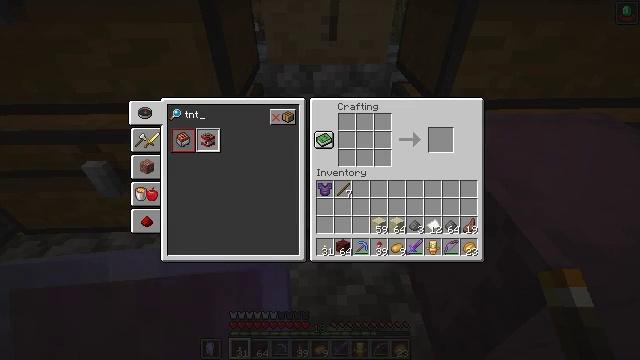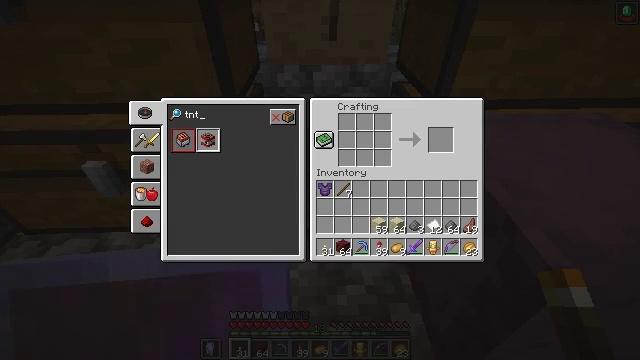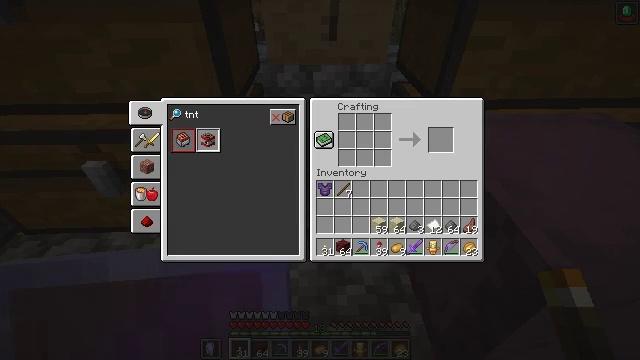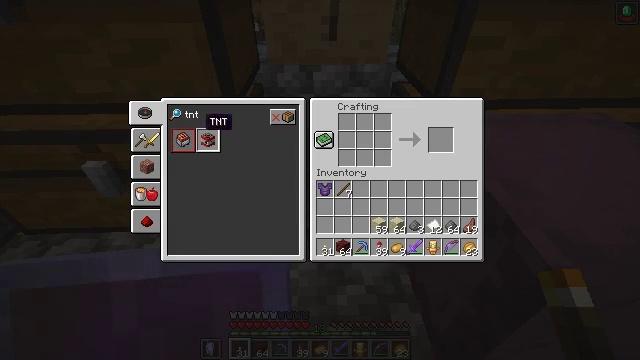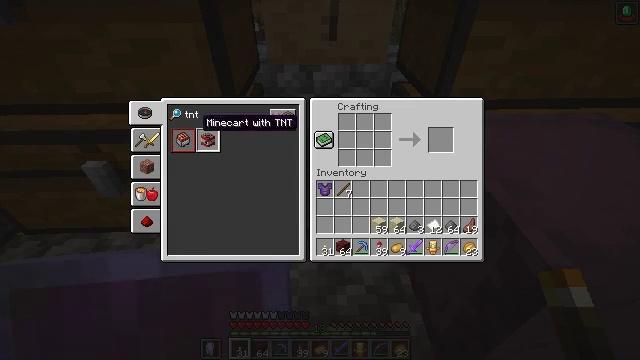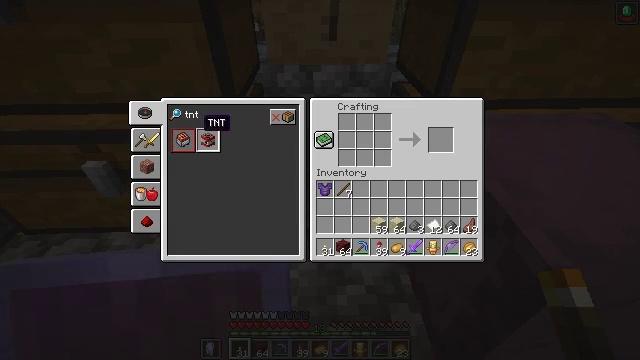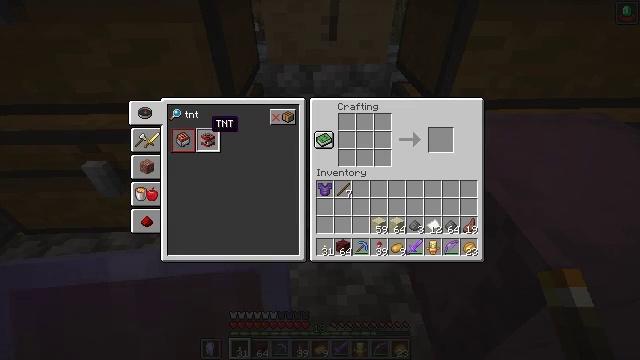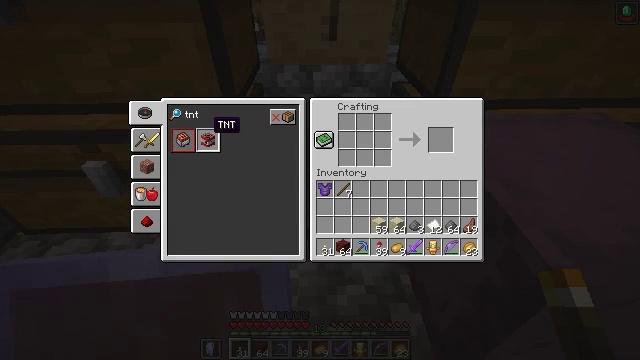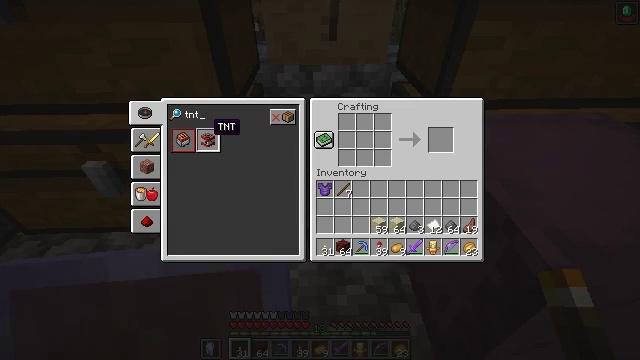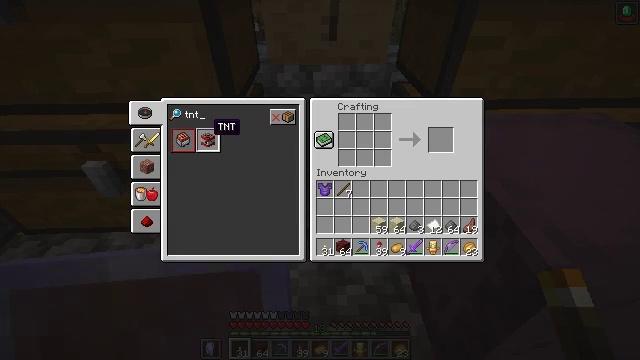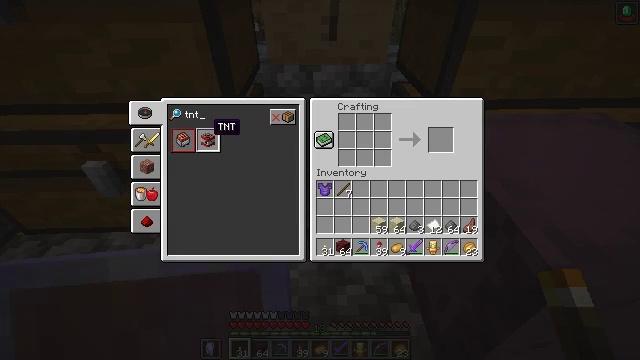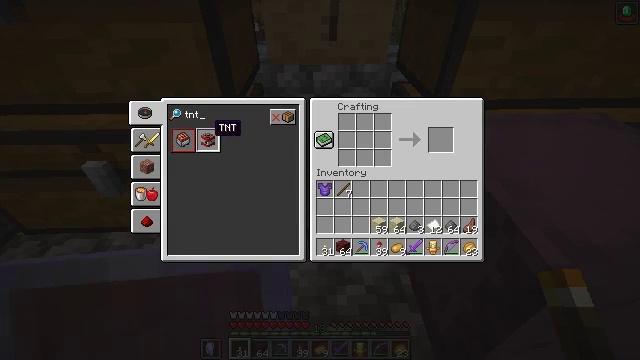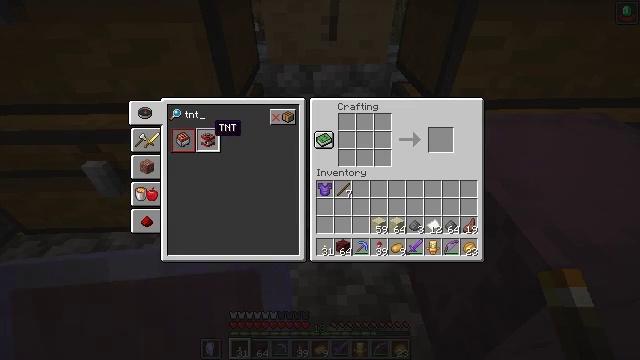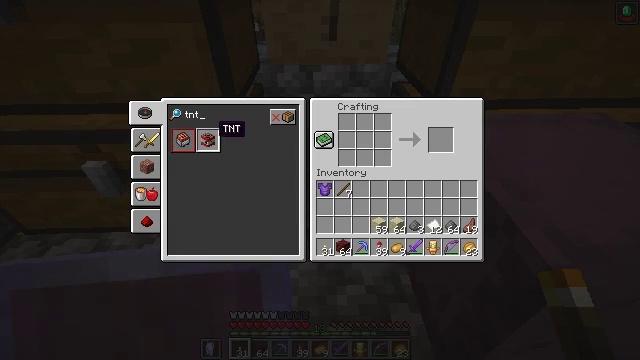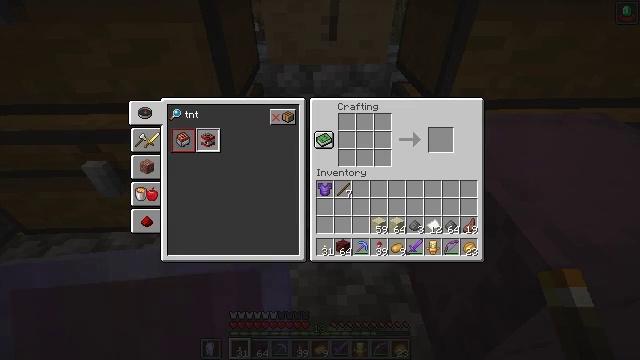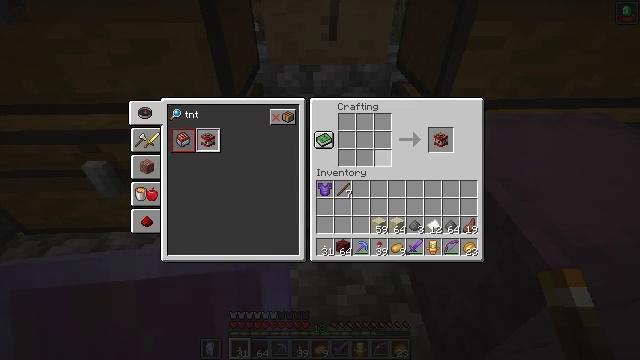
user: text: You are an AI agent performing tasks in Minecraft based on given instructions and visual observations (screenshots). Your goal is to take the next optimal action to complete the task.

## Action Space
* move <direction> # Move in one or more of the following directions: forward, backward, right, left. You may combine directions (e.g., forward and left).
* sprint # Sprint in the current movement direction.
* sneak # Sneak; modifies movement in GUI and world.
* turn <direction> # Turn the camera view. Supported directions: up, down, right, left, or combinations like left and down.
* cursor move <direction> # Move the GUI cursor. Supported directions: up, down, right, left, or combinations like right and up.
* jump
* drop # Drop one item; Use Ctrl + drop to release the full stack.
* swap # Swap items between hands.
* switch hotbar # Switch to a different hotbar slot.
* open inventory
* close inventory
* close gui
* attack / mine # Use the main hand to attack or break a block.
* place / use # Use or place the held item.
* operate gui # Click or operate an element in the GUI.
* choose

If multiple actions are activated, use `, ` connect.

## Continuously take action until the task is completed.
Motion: motion action
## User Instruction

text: Place gunpowder and sand on the crafting grid to craft TNT.
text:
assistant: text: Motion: no_op
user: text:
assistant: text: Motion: no_op
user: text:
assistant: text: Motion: no_op
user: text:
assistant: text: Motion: no_op
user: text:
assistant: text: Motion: no_op
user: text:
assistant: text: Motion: sneak, cursor move right
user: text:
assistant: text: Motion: sneak
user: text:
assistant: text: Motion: sneak
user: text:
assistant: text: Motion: sneak
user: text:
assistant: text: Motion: sneak, operate gui
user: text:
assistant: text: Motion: sneak, operate gui
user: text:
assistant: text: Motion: sneak
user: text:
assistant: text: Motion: sneak
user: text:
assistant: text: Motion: sneak, cursor move right and down
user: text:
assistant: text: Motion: sneak, cursor move right and down
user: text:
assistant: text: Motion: sneak, cursor move right
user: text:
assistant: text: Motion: sneak
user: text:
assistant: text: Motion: no_op
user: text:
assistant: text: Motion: no_op
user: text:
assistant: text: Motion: no_op
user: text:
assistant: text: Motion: no_op
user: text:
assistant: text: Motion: no_op
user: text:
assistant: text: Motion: no_op
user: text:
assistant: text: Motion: no_op
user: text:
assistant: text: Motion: no_op
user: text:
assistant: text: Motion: no_op
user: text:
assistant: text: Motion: no_op
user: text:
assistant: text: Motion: no_op
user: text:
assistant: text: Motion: no_op
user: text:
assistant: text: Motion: sneak